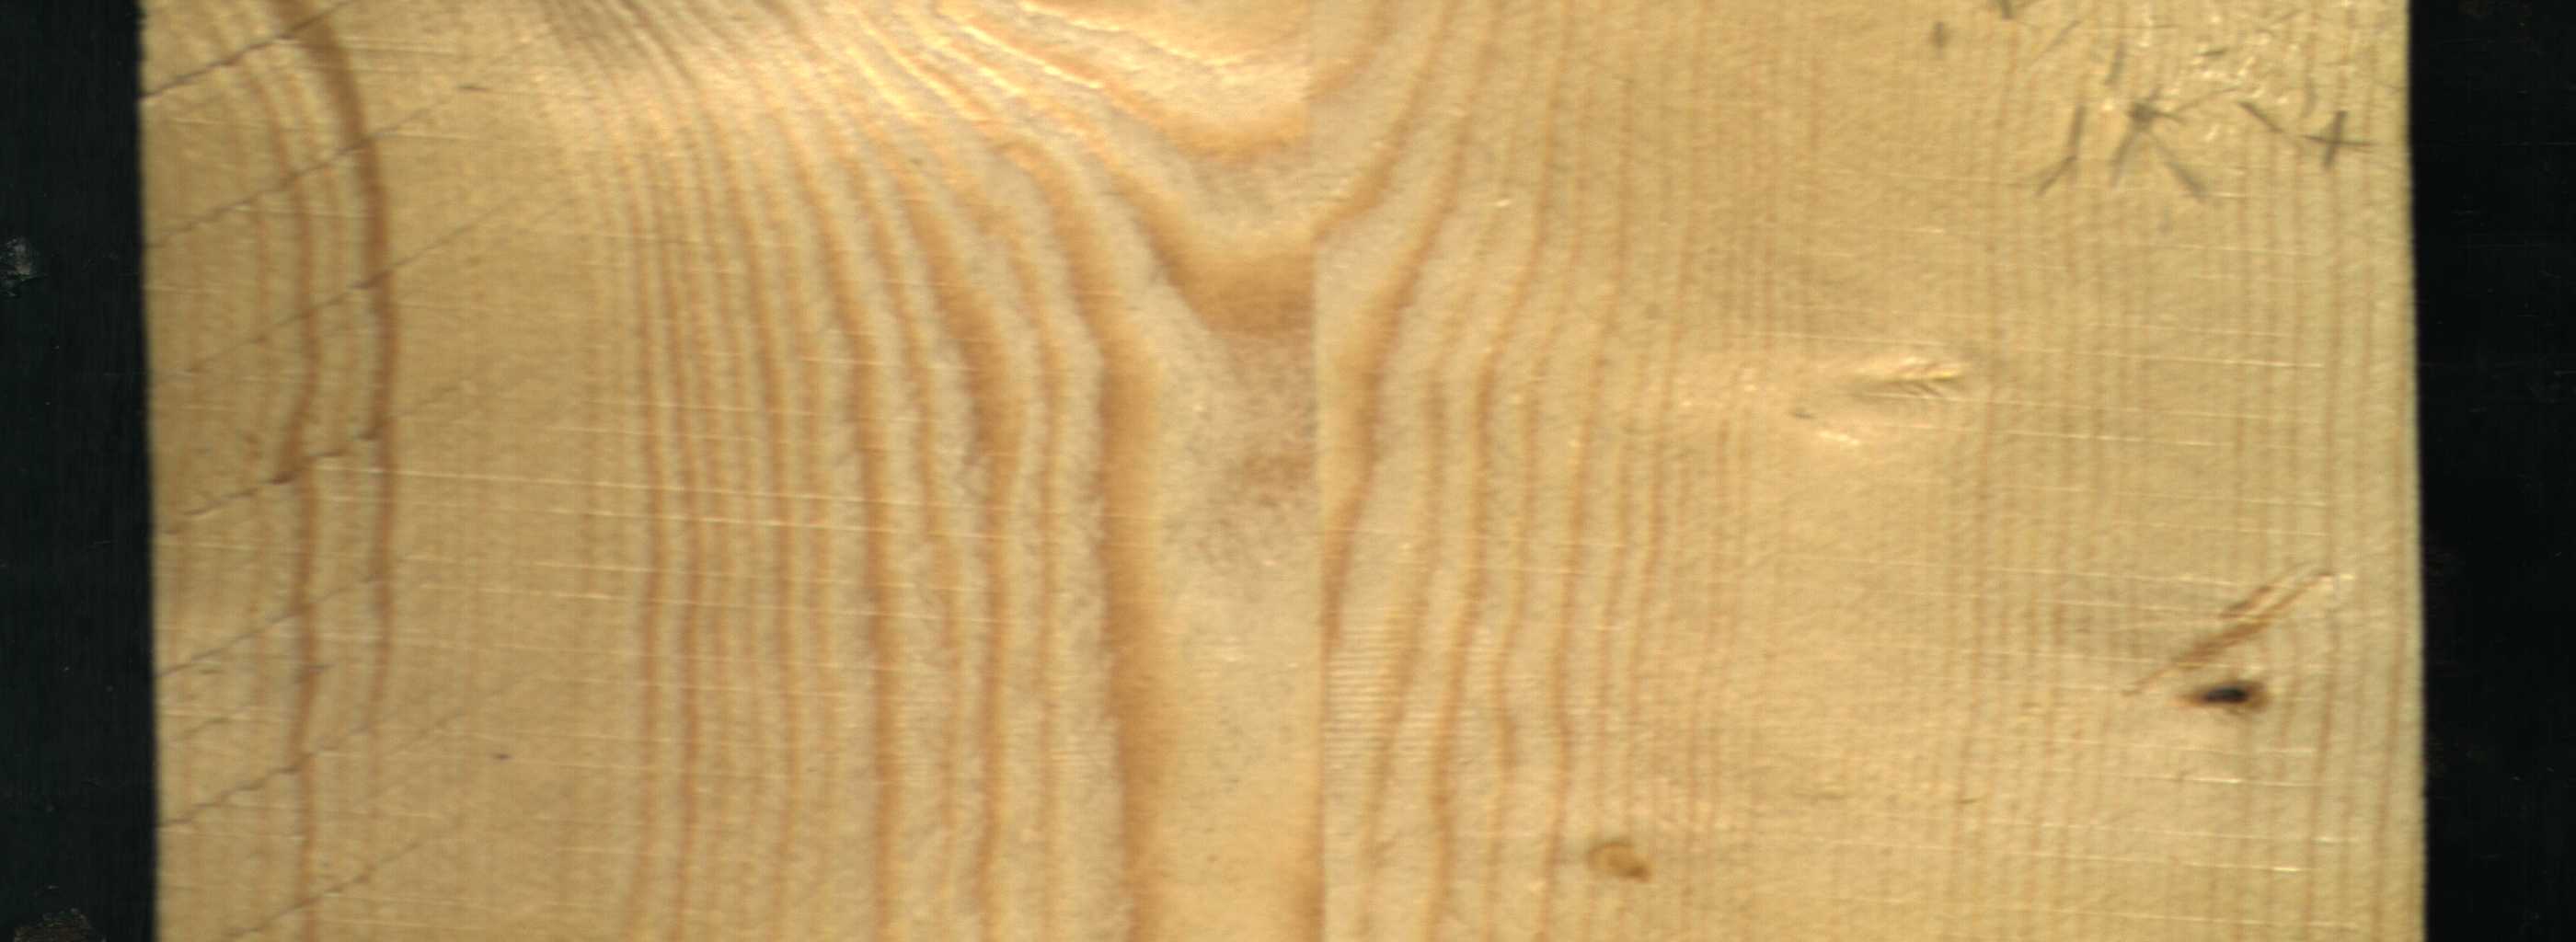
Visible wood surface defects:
Dead_Knot